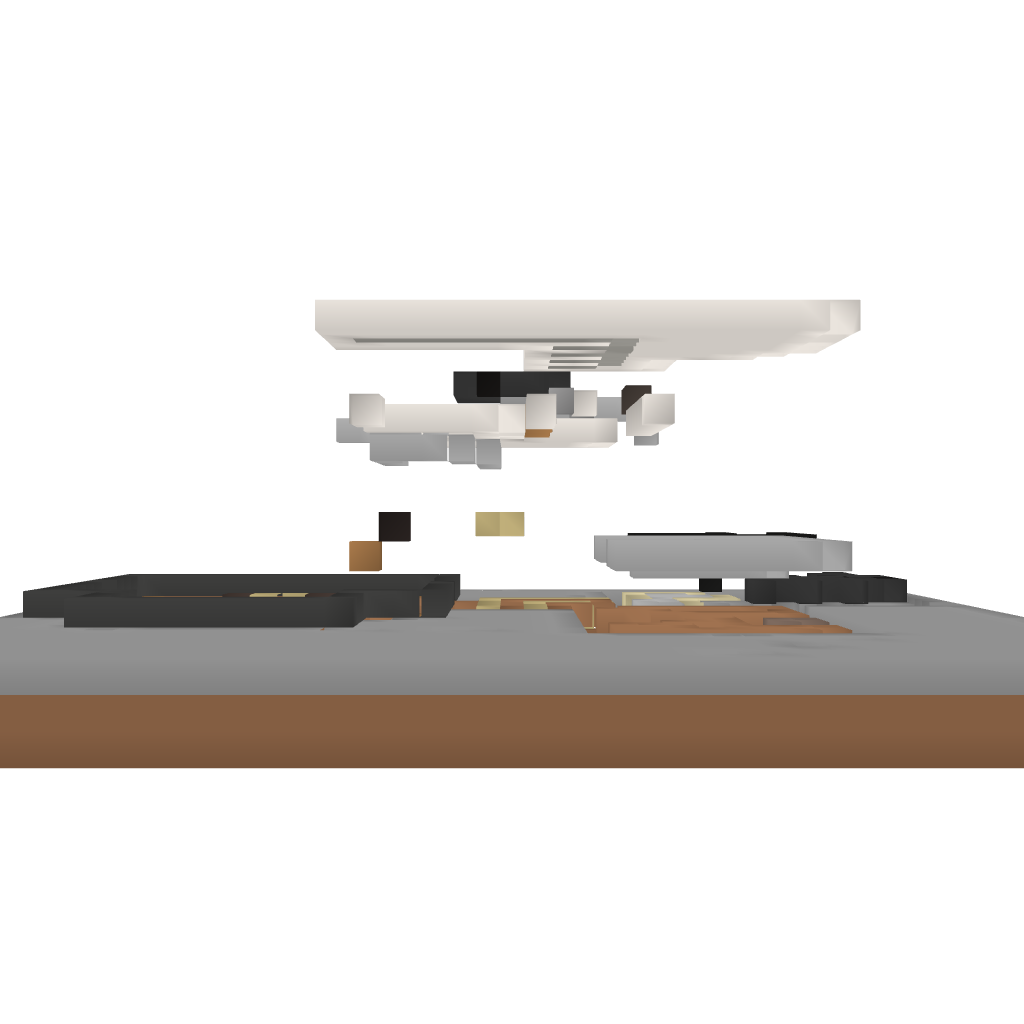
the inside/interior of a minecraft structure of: Novum Domum